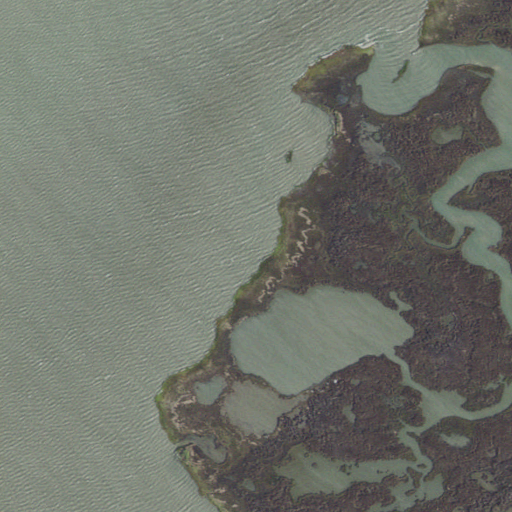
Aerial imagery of cape in Virginia named West Point containing open water and herbaceous wetlands